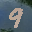
Label: 9